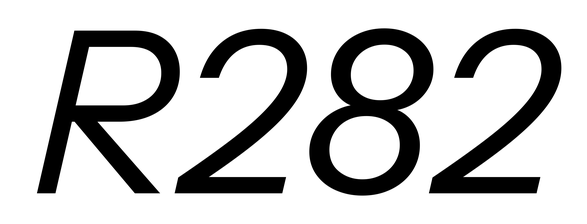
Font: InstrumentSans-Italic_Italic